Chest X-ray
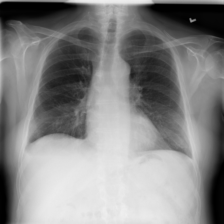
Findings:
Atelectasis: negative
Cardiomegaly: negative
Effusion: negative
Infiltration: negative
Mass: negative
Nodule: negative
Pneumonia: negative
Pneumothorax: negative
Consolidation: negative
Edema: negative
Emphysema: negative
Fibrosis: negative
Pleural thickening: negative
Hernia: negative